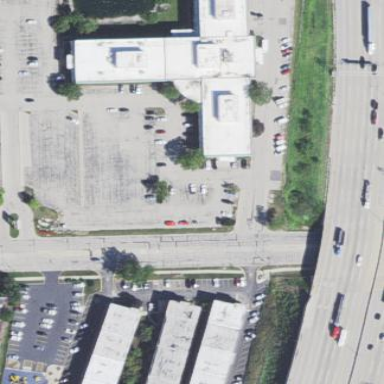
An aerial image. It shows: Office building.